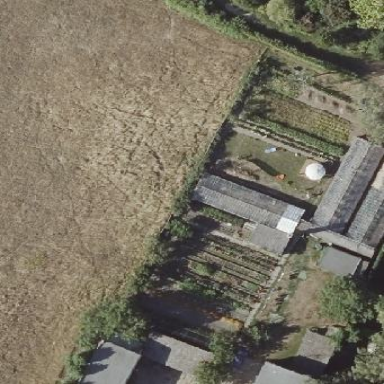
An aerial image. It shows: Greenhouse.